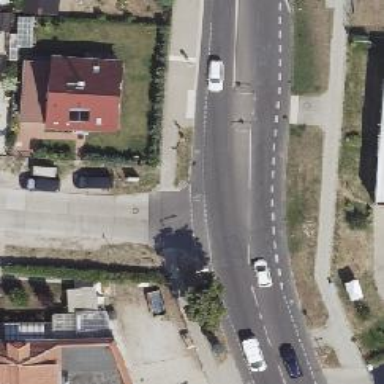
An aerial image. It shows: Road with "give way" sign.